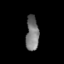
Tissue: skin
Cell type: Epithelial cells
Senescence score: 0.2655
Nuclear area (px): 436
Mean DAPI intensity: 120.757